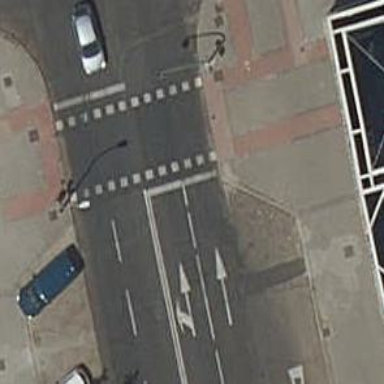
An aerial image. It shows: Crossing with traffic signals.